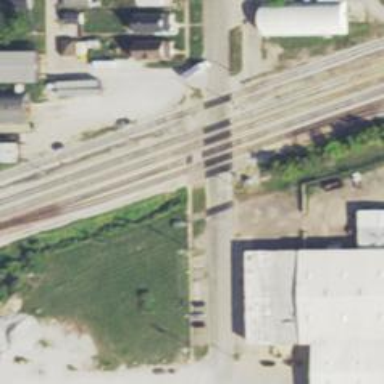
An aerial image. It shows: Railway siding for service.